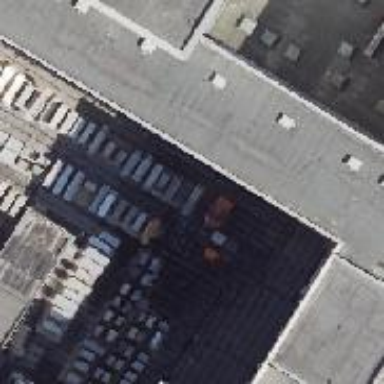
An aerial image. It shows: Commercial building with flat roof.